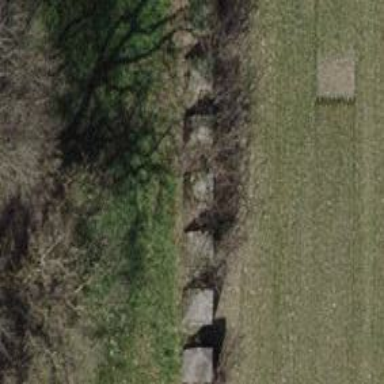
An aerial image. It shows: Block barrier.